Question: I'm currently building an application that consists of a 'QStackedWidget' with several pages. The page itself was added in the designer. What I CAN do (in code):
- - -
This works quite well, I can see my widgets appear on the page. These widgets have a fixed height of 25. When there are too many widgets, I can't see all of them. What DOES NOT work is adding a 'QScrollArea' to the page that allows scrolling up and down, in case there are lots of widgets added to the page.
So here is my code for the situation "as is":
'''
//The header file:
QVBoxLayout *valuesLayout;
//The corresponding .cpp file
valuesLayout = new QVBoxLayout();
valuesPage->setLayout(valuesLayout); //valuesPage is my QStackedWidget page
for (int j=0; j<100; j++)
{
valuesLayout->addWidget(new PaIndicator(0, "This is a test", 0)); // my custom widgets
}
'''
How would I have to change/extend the code from above to make my widgets appear in a QScrollArea?
: After applying the changes mentioned below I ended up with this:

My now code looks exactly like the lines given in Shf's answer. I have the feeling that I'm getting closer, but something still seems to be wrong here.
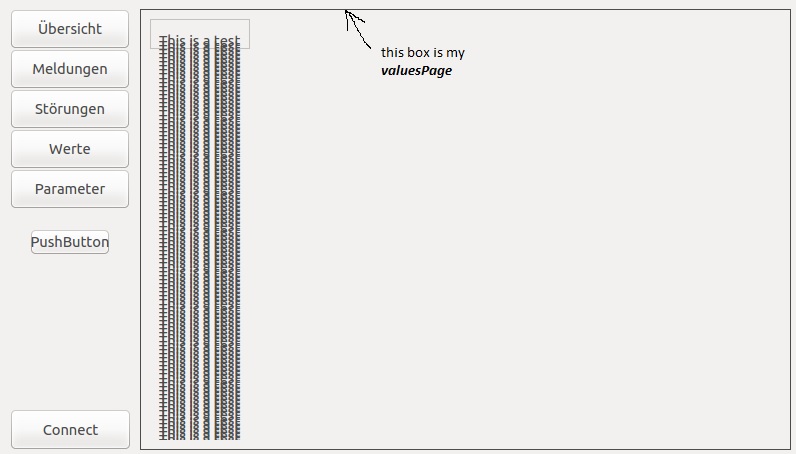
Answer: You have to <URL> to your scroll area and add the contents to that widget:
'''
QScrollArea *scrollArea = new QScrollArea;
QWidget *scrollWidget = new QWidget;
scrollWidget->setLayout(new QVBoxLayout);
scrollArea->setWidget(scrollWidget);
for (int j=0; j<100; j++)
{
scrollWidget->layout()->addWidget(new PaIndicator(0, "This is a test", 0)); // my custom widgets
}
'''
Then add your scroll area to your stacked widget's page:
'''
valuesLayout->addWidget(scrollArea);
'''